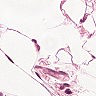
Metastatic tissue present: no